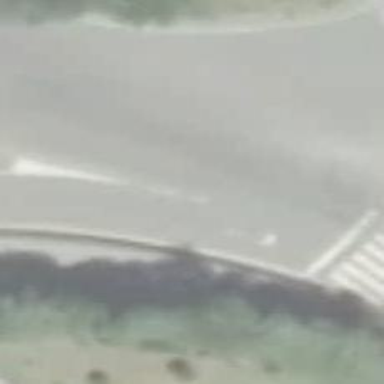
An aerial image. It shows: Primary link road with asphalt surface.